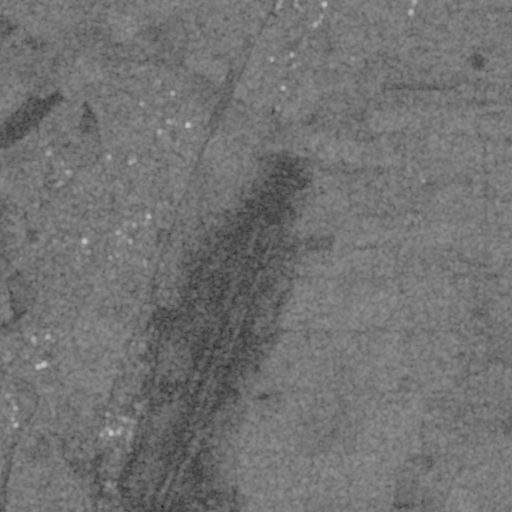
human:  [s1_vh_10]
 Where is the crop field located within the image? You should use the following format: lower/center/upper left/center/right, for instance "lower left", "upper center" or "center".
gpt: The crop field is located in the upper right of the image.
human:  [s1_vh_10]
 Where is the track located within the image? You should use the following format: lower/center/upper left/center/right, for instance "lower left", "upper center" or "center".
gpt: There is no track in the image.

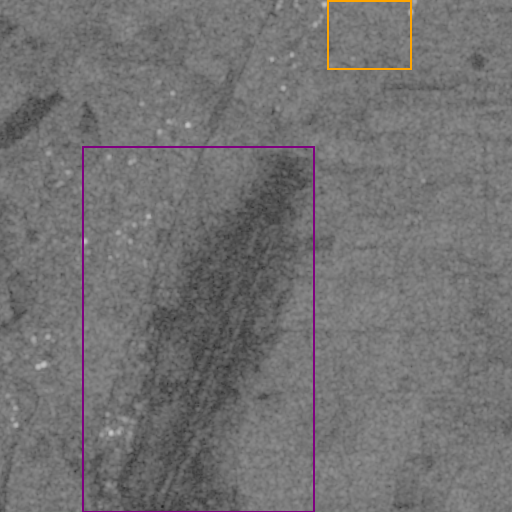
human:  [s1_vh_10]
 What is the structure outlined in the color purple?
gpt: The structure outlined in purple is an airport.
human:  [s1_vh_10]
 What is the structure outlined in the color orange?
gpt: The structure outlined in orange is a crop field.
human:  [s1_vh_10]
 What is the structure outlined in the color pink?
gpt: There is no pink outline.